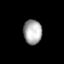
Tissue: lung
Cell type: Others
Senescence score: 0.215
Nuclear area (px): 445
Mean DAPI intensity: 168.721